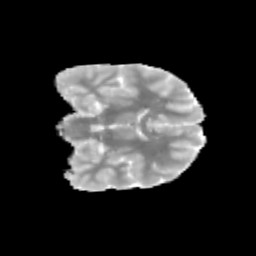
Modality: MD
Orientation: coronal
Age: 11
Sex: male
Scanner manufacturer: siemens
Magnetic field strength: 3 T
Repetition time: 3.8 s
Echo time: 0.07 s